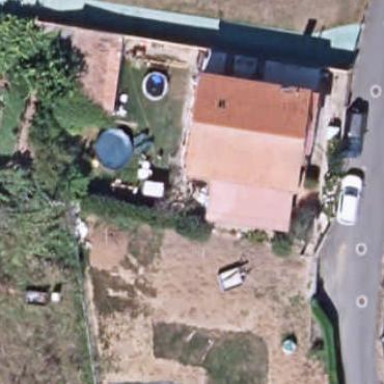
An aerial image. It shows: Simple and straightforward house.